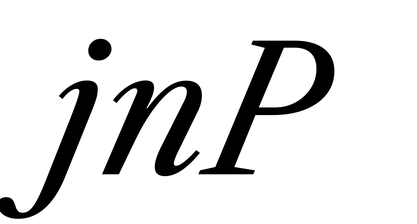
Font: LibreCaslonText-Italic_Italic